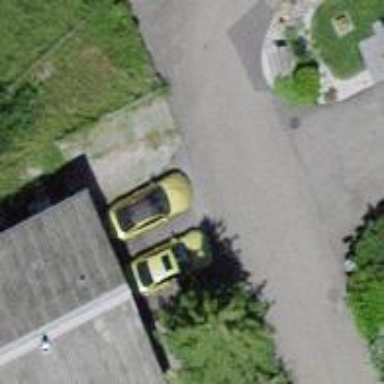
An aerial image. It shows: Smooth asphalt road in residential area.